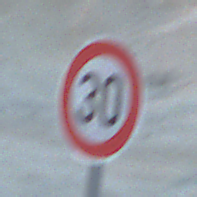
Verkehrszeichen: Geschwindigkeit30
Umgebung: Outdoor, Beach
Tageszeit: SunriseSunset
Wetter: PartlyCloudy
Licht: Natural
Jahreszeit: NotSpecified
Kontrast: MediumContrast